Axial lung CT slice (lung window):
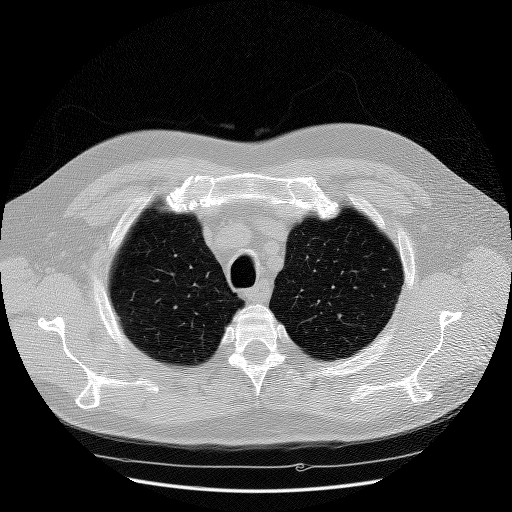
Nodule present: no